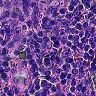
Metastatic tissue present: no